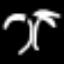
Label: palm tree